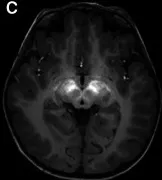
Bilateral and symmetrical hyperintensity in T1-weighted imaging involving globi pallidi ,. Subthalamic nuclei ,. Pituitary gland , reflecting manganese accumulation.
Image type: radiology (mri)